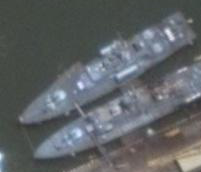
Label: combat